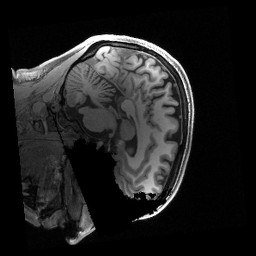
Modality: T1w
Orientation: sagittal
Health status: healthy
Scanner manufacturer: siemens
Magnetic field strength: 3 T
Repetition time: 2.4 s
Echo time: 0.00222 s